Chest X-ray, PA view. Patient: 32 years old, sex F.
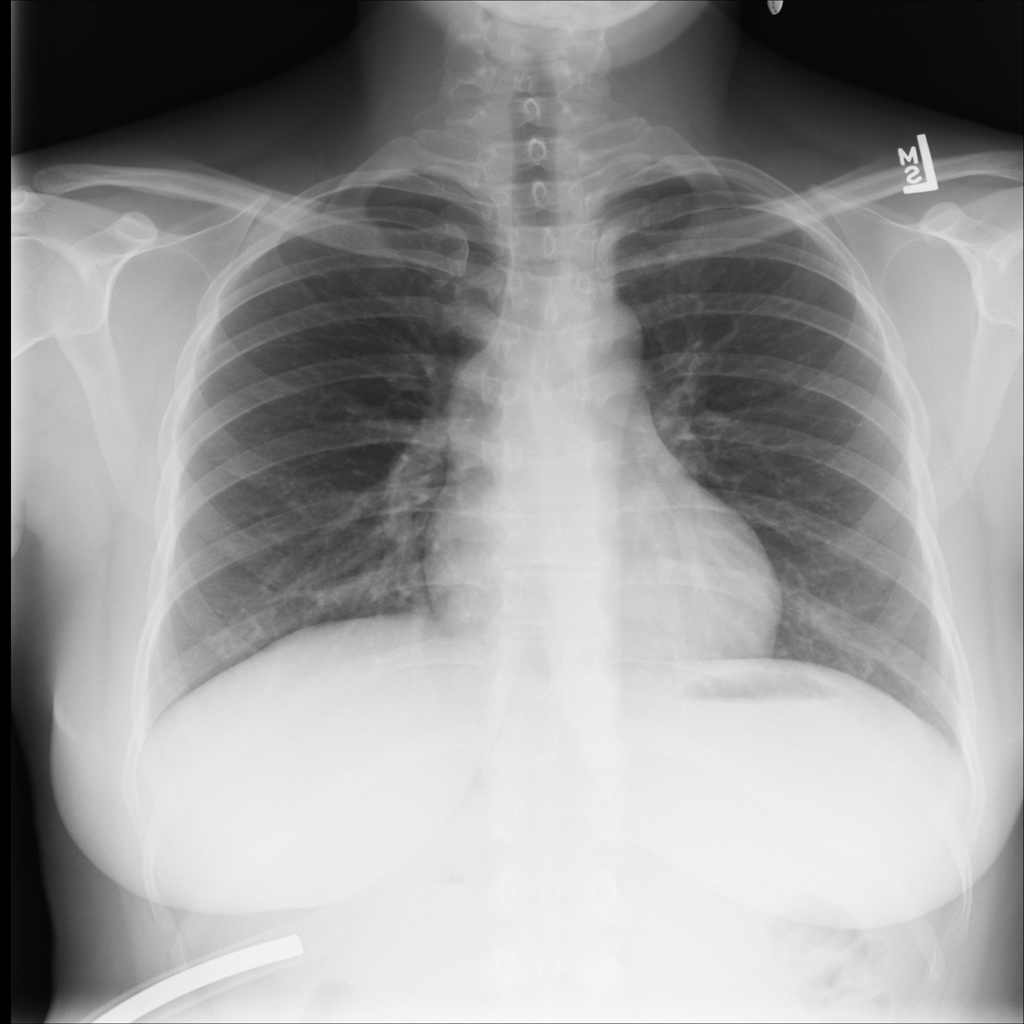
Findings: No Finding